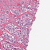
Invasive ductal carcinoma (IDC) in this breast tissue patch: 1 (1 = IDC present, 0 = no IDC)